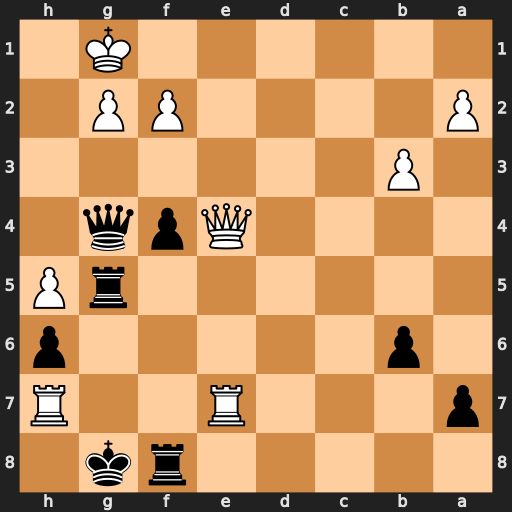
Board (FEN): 5rk1/p3R2R/1p5p/6rP/4Qpq1/1P6/P4PP1/6K1
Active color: b
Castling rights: -
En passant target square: -
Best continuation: Qd1+ Qe1 Qxe1+ Rxe1 Kxh7